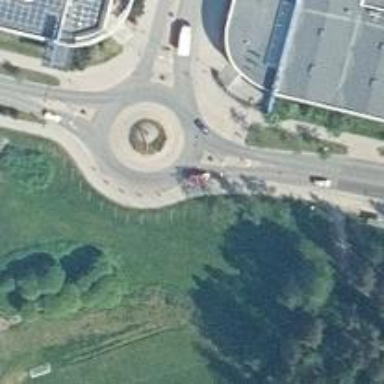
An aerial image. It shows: Asphalt road that is secondary route leading to roundabout.